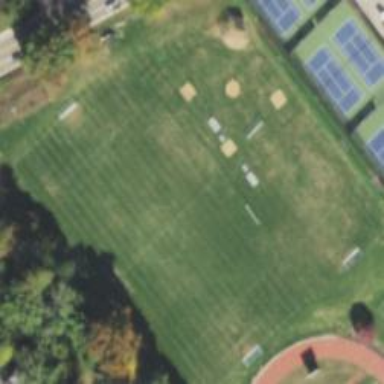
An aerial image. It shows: Multi-sport pitch for leisure and various sports activities.